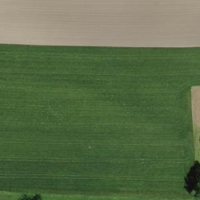
EUNIS habitat code: 25
Species observed at this site:
Cornus sanguinea
Prunus spinosa